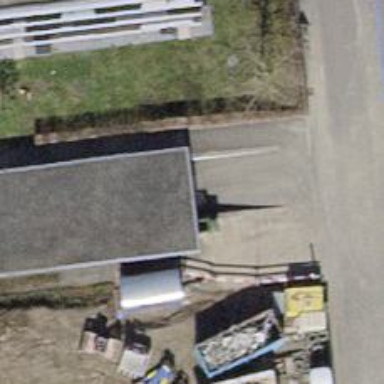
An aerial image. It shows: Parking entrance.